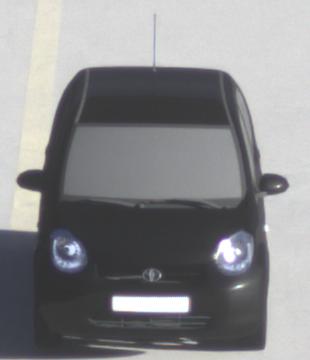
Make: Toyota
Model: Passo
Detailed model: Toyota Passo X Yururi
Model produced from: 2010
Model produced until: 2016
Doors: 5
Color: black
Road condition: dry road
Daytime: sunrise or sunset
Contrast: medium contrast